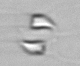
Label: Chaetoceros